Interaction volume radius: 5 \u00c5
Interaction volume height: 20 \u00c5
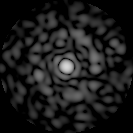
Disorder parameter: 0.8514